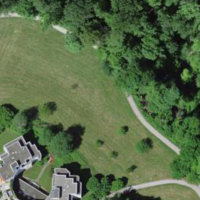
EUNIS habitat code: 25
Species observed at this site:
Symphoricarpos albus